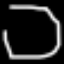
Label: octagon